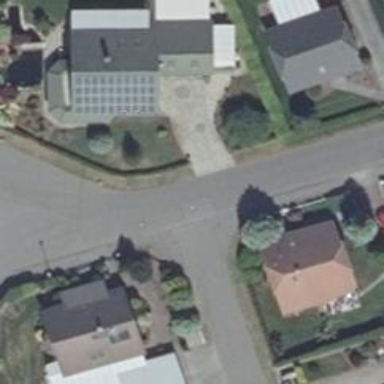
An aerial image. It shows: Paved residential road.